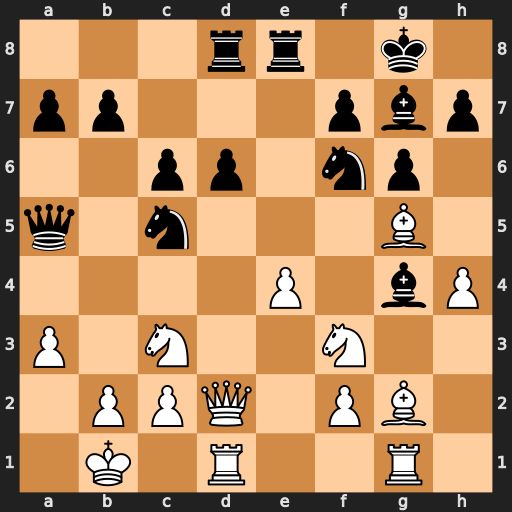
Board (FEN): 3rr1k1/pp3pbp/2pp1np1/q1n3B1/4P1bP/P1N2N2/1PPQ1PB1/1K1R2R1
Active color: w
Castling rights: -
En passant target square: -
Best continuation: Bxf6 Bxf6 Nd5 cxd5 Qxa5